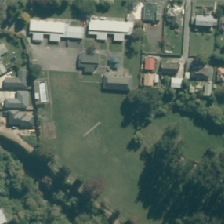
Land cover: urban_parkland